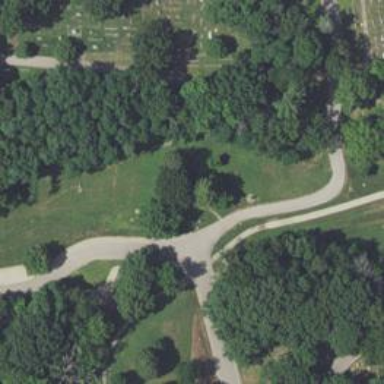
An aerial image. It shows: Memorial site with historic significance.